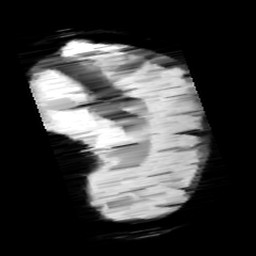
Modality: minIP
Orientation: sagittal
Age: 12
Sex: female
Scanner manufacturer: siemens
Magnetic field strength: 3 T
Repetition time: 0.027 s
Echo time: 0.02 s